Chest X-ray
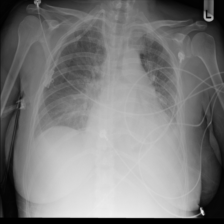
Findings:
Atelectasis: negative
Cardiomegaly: negative
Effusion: positive
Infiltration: negative
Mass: negative
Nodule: negative
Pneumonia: negative
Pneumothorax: negative
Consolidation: positive
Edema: positive
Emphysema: negative
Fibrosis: negative
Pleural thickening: negative
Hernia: negative